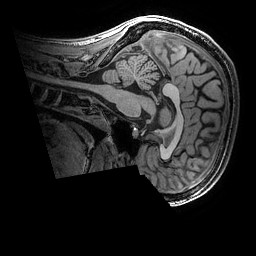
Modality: T1w
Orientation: sagittal
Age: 20
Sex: female
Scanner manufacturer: ge
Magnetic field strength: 3 T
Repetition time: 0.007 s
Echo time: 0.00342 s